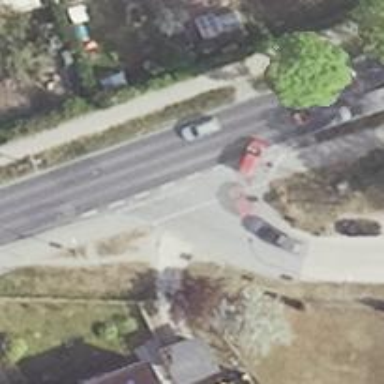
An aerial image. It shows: Asphalt road in residential area.